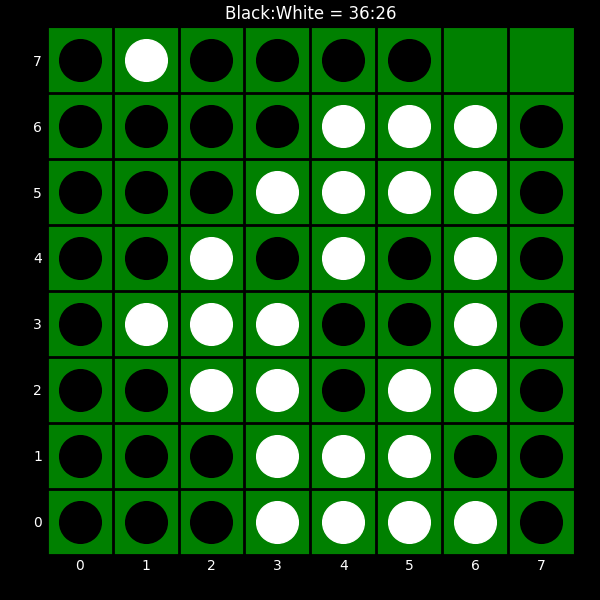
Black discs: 36
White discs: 26